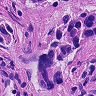
Metastatic tissue present: yes